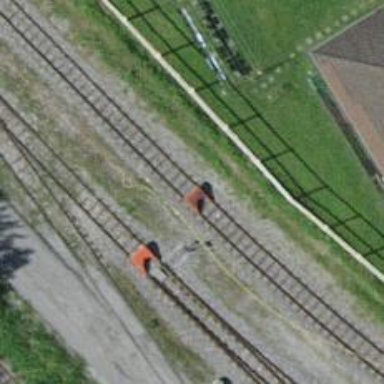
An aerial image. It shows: Railway buffer stop.